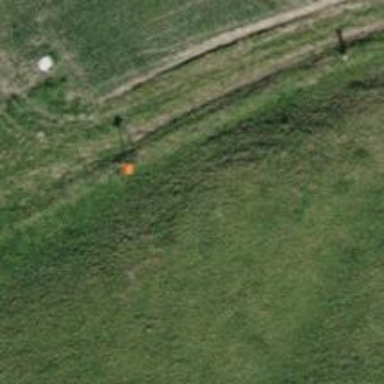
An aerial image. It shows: Aerial marker colored orange.